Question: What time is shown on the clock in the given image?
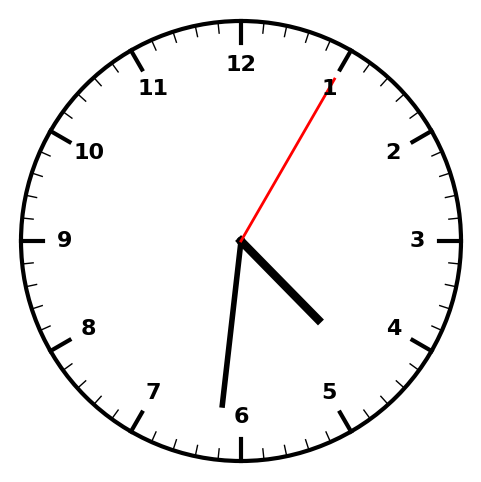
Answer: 04:31:05